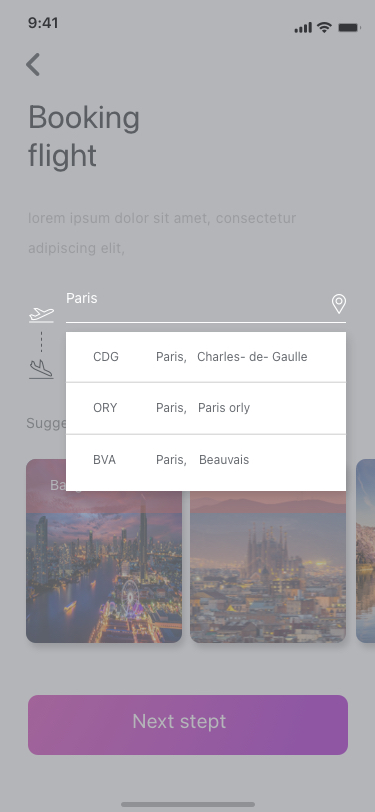
Text in this UI design:
To
Booking
flight
lorem ipsum dolor sit amet, consectetur adipiscing elit,
Next stept
Bangkok
Barcenola
Suggested place
Paris
CDG
Paris,
Paris,
Paris,
ORY
BVA
Charles- de- Gaulle
Paris orly
Beauvais